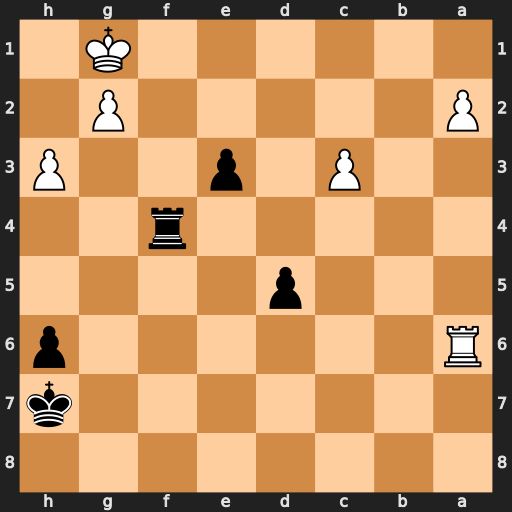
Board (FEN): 8/7k/R6p/3p4/5r2/2P1p2P/P5P1/6K1
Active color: b
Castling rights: -
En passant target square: -
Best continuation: e2 Re6 Rf1+